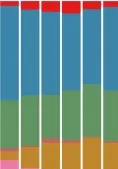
Genomic and transcriptomic analyses for patient B. G; Median log-ratio of putative driver CNAs highlights heterogeneity of tumourigenic events between all lesions.
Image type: chart (chart)